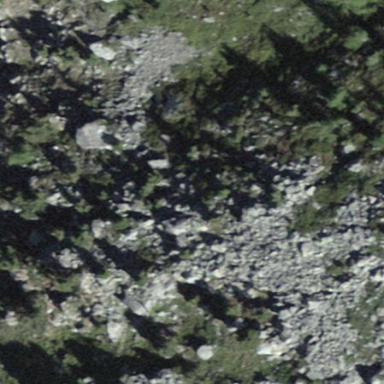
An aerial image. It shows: Natural scree.